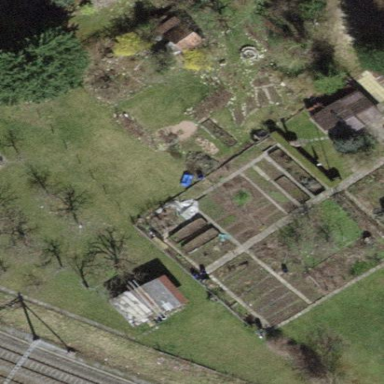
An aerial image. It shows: Allotments area.